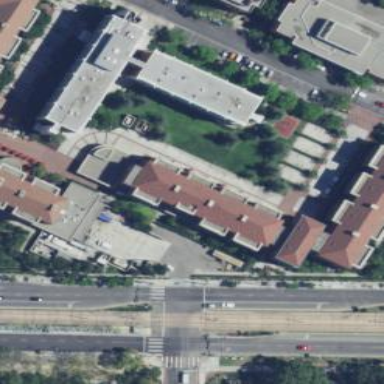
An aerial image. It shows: Dormitory building.